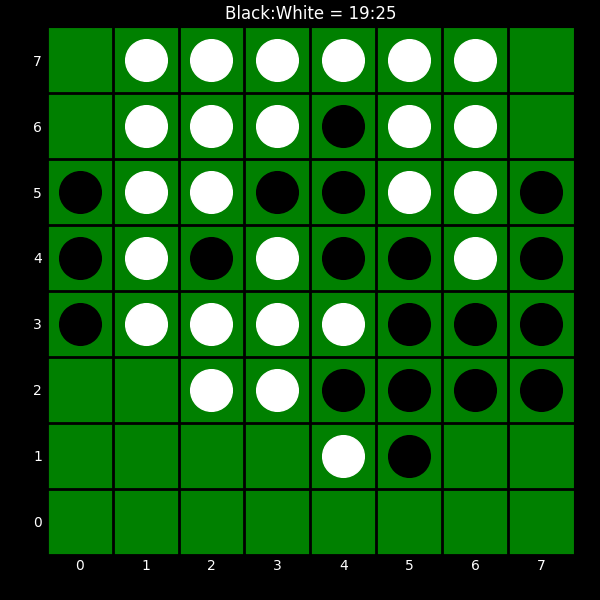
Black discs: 19
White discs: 25